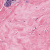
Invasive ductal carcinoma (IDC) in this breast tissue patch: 0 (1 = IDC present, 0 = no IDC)